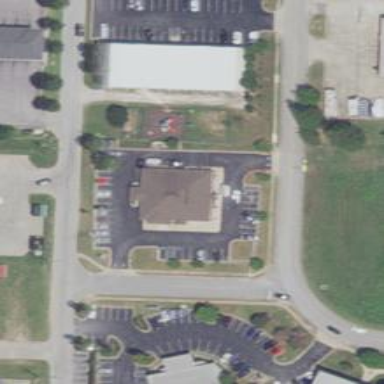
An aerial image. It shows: Pharmacy providing healthcare services.